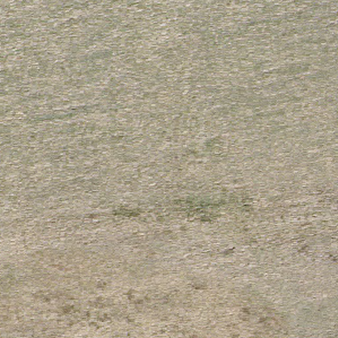
Label: other